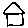
Label: house